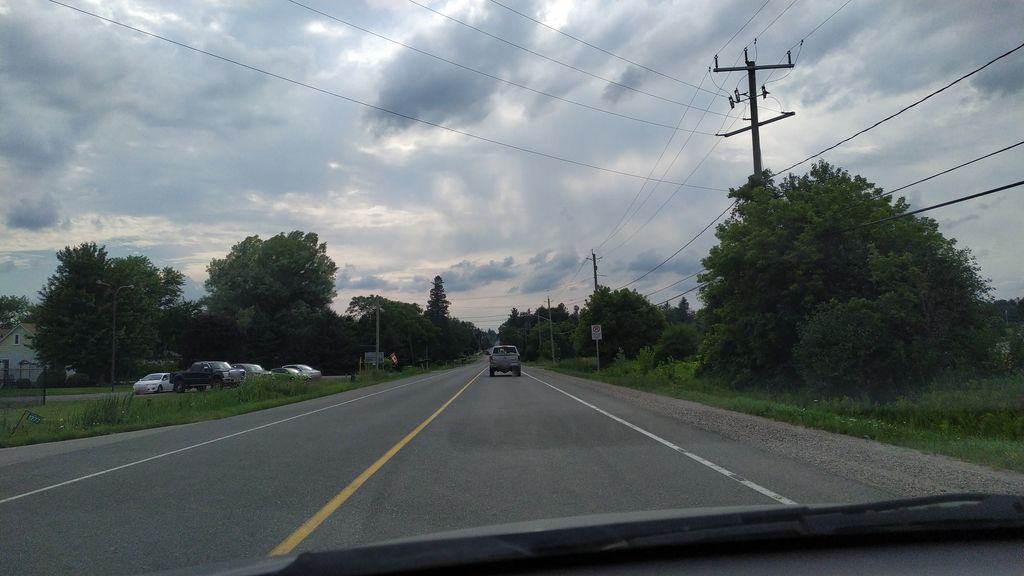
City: kitchener-waterloo